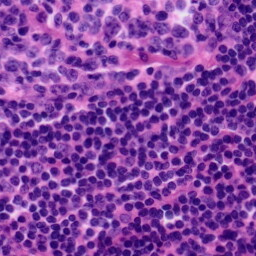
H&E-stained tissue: Tonsil